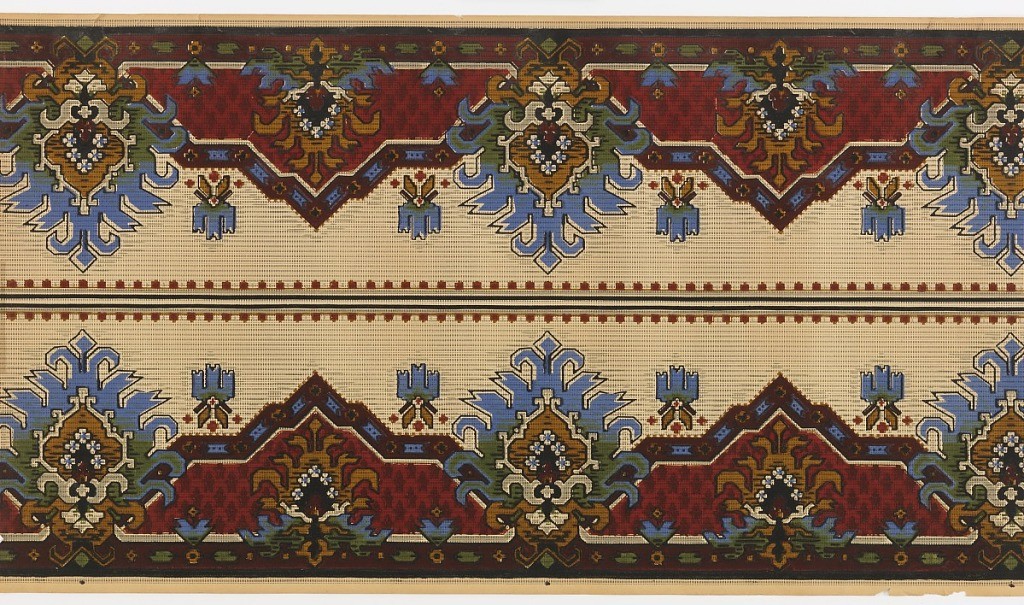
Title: Frieze
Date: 1905–1915
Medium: Machine-printed paper
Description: American Southwest Indian motifs. Borders printed two across (mirror). Alternating large and medium geometric, floral medallions connected by polygonal blocks with geometric patters. Top band has dentil pattern. Background of miniscule alternatng vertical dashes and dots. Paper is ungrounded. Printed in blue, dark yellow, dark reds, green, black and grey.